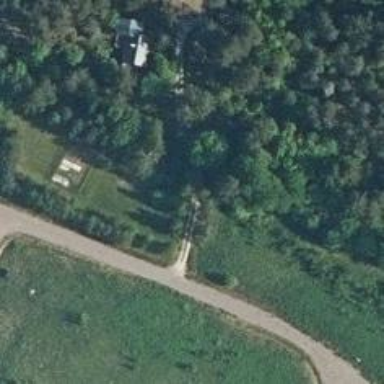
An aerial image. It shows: Driveway.